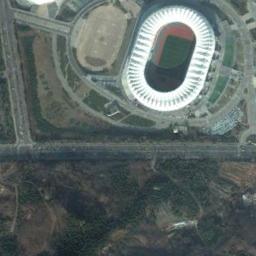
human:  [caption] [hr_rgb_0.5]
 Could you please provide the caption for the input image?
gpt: The stadium is on the bare land next to some trees and roads .

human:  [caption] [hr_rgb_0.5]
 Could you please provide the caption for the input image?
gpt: The stadium is surrounded by blue chairs .

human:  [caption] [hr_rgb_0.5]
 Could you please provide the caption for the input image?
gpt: There are many cars on the road near the stadium .

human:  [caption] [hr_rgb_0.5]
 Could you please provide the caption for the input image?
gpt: The oval gym is surrounded by lawns and roads, Next to the woods .

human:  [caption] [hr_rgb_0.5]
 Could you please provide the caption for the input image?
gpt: There are many buildings near the stadium with a white roof .